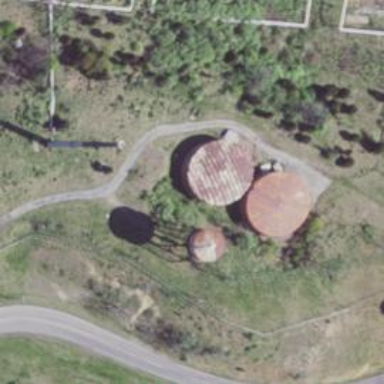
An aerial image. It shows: Water tower that is man-made.